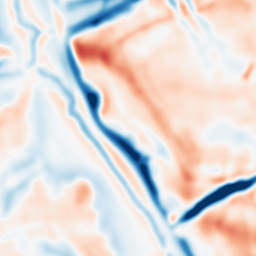
Category: multiscale
Decomposition family: dog
Decomposition parameters: sigma_low: 3
sigma_high: 10
Upsampling method: linear_exact
Upsampling parameters: scale: 8
Upsampling scale: 8